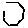
Label: hexagon